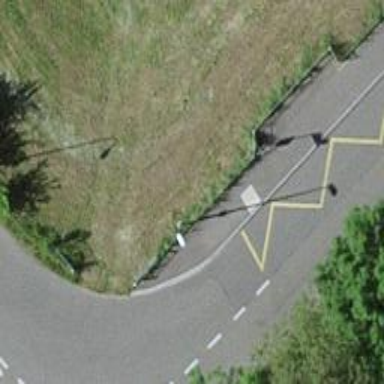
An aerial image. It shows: Bus stop with platform for public transport.